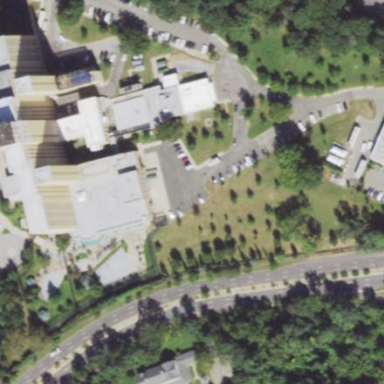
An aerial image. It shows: Healthcare facility identified as hospital.